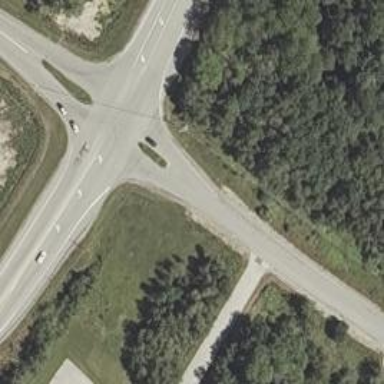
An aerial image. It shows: Road with stop sign.